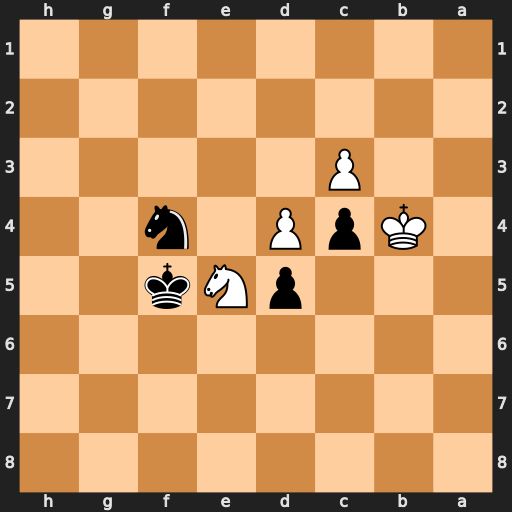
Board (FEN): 8/8/8/3pNk2/1KpP1n2/2P5/8/8
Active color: b
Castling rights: -
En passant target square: -
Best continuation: Nd3+ Kb5 Nxe5